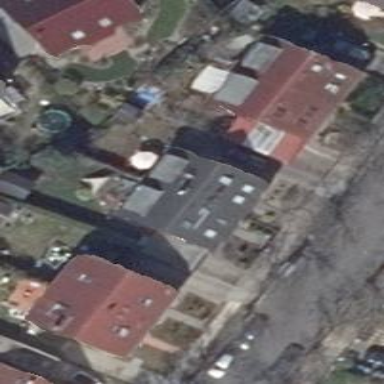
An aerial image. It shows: Semidetached house with gabled roof.